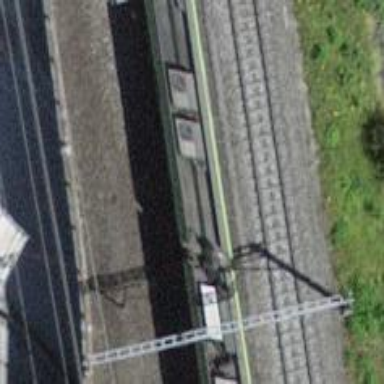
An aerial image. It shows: Railway bridge with electrified tracks and single rail.